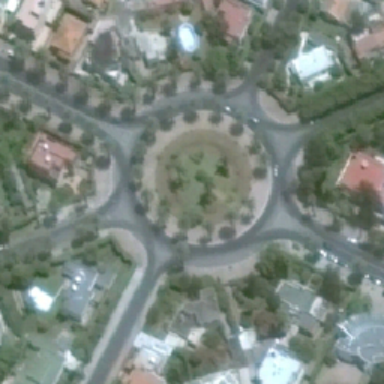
Large squares look a bit obscure .